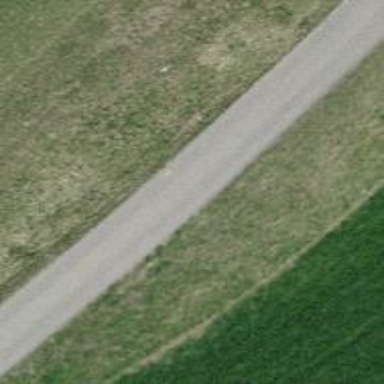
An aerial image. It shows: Paved track with grade 1 tracktype.